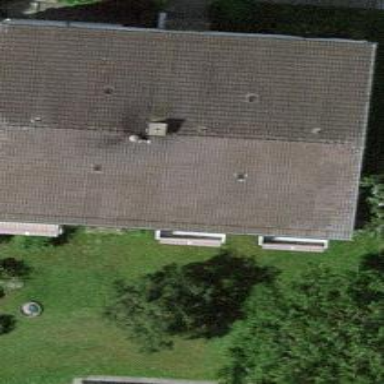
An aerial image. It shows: Gabled roof on building that houses apartments.